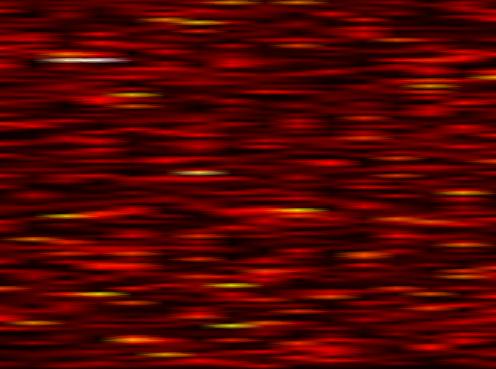
Label: FBMC